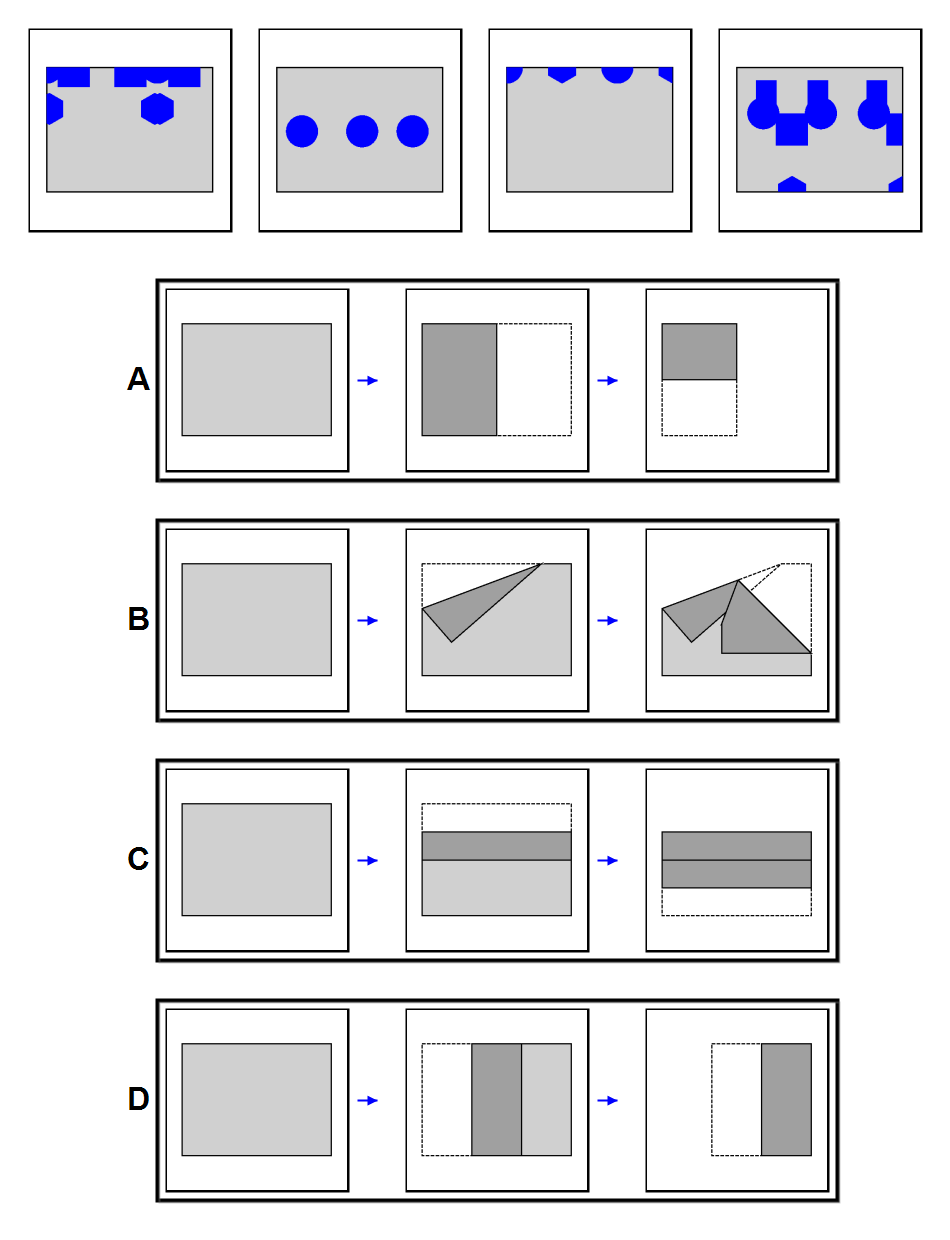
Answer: D